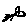
Label: bird